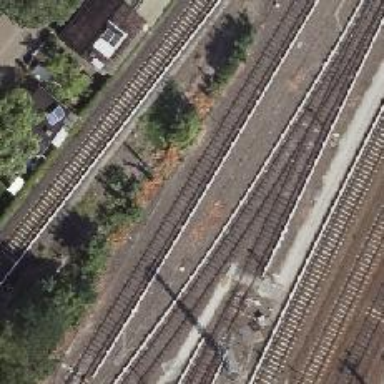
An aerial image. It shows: Yard used for service. The electrified light rail railway is visible.